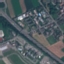
Land use / land cover class: Highway